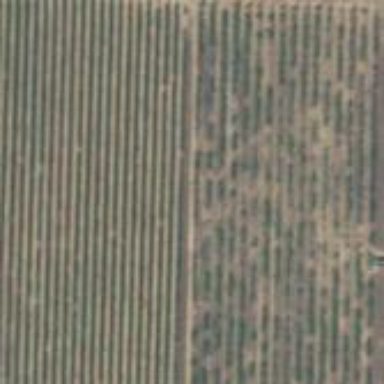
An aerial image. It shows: Vineyard with grape crops.